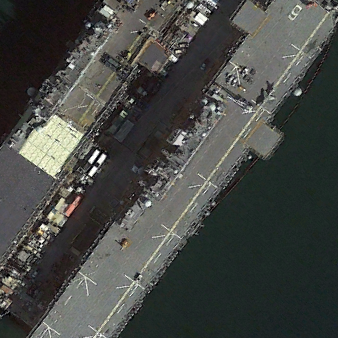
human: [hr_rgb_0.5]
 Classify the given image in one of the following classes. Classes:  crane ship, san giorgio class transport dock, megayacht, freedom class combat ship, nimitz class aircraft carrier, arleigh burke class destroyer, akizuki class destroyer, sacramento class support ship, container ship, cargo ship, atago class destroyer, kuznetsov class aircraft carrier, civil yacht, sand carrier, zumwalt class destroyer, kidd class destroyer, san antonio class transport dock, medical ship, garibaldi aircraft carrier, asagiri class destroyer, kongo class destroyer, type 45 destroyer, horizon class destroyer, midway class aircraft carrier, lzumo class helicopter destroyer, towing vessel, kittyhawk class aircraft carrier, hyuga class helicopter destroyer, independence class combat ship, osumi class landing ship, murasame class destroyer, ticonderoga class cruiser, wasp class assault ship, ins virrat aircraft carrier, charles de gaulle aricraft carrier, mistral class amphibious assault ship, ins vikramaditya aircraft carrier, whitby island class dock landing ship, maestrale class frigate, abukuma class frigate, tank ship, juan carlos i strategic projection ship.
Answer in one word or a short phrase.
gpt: Wasp class assault ship